Question: I am writing code for bottom-up merge sort in c++, but this error occurs on a line where I am allocating memory to a pointer,
'''
void merge(int *a, int low, int high, int mid,int max)
{
int i, j, k;
int *c=new int[max]; //error occurs here
i = low;
k = low;
j = mid + 1;
while (i <= mid && j <= high)
{
if (a[i] < a[j])
{
c[k] = a[i];
k++;
i++;
}
else
{
c[k] = a[j];
k++;
j++;
}
}
while (i <= mid)
{
c[k] = a[i];
k++;
i++;
}
while (j <= high)
{
c[k] = a[j];
k++;
j++;
}
for (i = low; i < k; i++)
{
a[i] = c[i];
}
}
'''

What is the problem, looks like no more memory available??
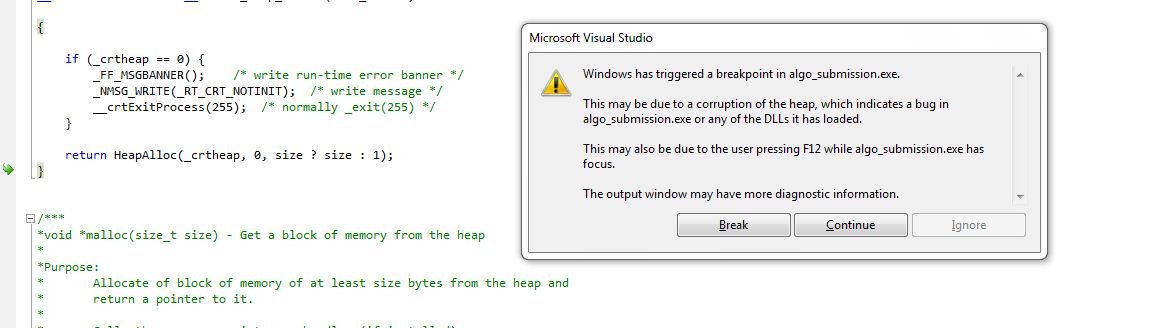
Answer: Your corruption problem is this:
'''
k = low;
'''
You're using 'k' as the index into your temporary array. It should start at 0, not 'low' Change it to:
'''
k = 0;
'''
Regarding the rest of your algorithm, you have a blatant memory leak. You're not deleting your temporary array. Also, the algorithm of merge sort is considerably easier in C and C++ than most languages precisely because of its native ability with pointer arithmetic
For example:
'''
template<typename T>
void merge(T* ar, size_t mid, size_t len)
{
T *merged = new T[len]; // note. normally i would use a smart pointer
size_t i=0, j=mid, k=0;
while (i<mid && j<len)
{
if (ar[i] < ar[j])
merged[k++] = ar[i++];
else
merged[k++] = ar[j++];
}
while (i < mid)
merged[k++] = ar[i++];
while (j < len)
merged[k++] = ar[j++];
std::copy(merged, merged+k, ar);
delete [] merged;
}
template<typename T>
void mergesort(T* ar, size_t len)
{
if (len<2)
return;
mergesort(ar, len/2);
mergesort(ar+len/2, len-len/2);
merge(ar, len/2, len);
}
'''
Using the above. the following demonstrates how it is called:
'''
int main()
{
std::random_device rd;
std::default_random_engine rng(rd());
std::uniform_int_distribution<> dist(1,99);
std::vector<int> data;
data.reserve(25);
std::generate_n(std::back_inserter(data), data.capacity(),
<URL>;
for (auto x : data)
std::cout << x << ' ';
std::cout << '
';
mergesort(data.data(), data.size());
for (auto x : data)
std::cout << x << ' ';
std::cout << '
';
return 0;
}
'''
(obviously varies)
'''
55 39 40 87 49 1 94 8 20 47 42 23 93 99 81 52 17 66 3 6 74 5 49 13 67
1 3 5 6 8 13 17 20 23 39 40 42 47 49 49 52 55 66 67 74 81 87 93 94 99
'''
All of that said, unless this is for academia you're crazy not to just use <URL>
---
The bottom-up design works well in different cases, but the memory allocation system it utilizes is dreadful for large sets. The total temp space needed will never be more than 'N' items for an 'N'-item container, so you can allocated it up-front with a front-loader to the actual merge sort that is then, along with the merge algorithm, provided temp space to use rather than allocating their own. The only tricky part is knowing where in the tmp storage it is safe to use space. But you already know that. The same offsets you're using for your sequence being sorted can also be used for the proper matching temp-space locations:
'''
template<typename T>
void merge(T* ar, size_t mid, size_t len, T* tmp)
{
size_t i=0, j=mid, k=0;
while (i<mid && j<len)
{
if (ar[i] < ar[j])
tmp[k++] = ar[i++];
else
tmp[k++] = ar[j++];
}
while (i < mid)
tmp[k++] = ar[i++];
while (j < len)
tmp[k++] = ar[j++];
std::copy(tmp, tmp+k, ar);
}
template<typename T>
void mergesort_int(T* ar, size_t len, T* tmp)
{
if (len < 2)
return;
mergesort_int(ar, len/2, tmp);
mergesort_int(ar+len/2, len-len/2, tmp+len/2);
merge(ar, len/2, len, tmp);
}
template<typename T>
void mergesort(T* ar, size_t len)
{
if (len<2)
return;
std::vector<T> tmp(len)
mergesort_int(ar, len, &tmp[0]);
}
'''
Using the same 'main()' from the previous sample, the outcome is similar:
'''
24 9 26 93 35 75 99 95 49 58 32 37 30 88 55 13 76 23 99 90 50 66 38 8 3
3 8 9 13 23 24 26 30 32 35 37 38 49 50 55 58 66 75 76 88 90 93 95 99 99
'''
Remember, this now requires one allocation 'N' items (in our case we use a vector for the automatic memory management) which is then used throughout the algorithm. You will find this is faster, particularly for sets of data.